Question: What I have done so far:
- - -
Now I get confused with the key setup. What type of key do I have to setup and which parameters do I have to provide to call the api from my java-programm ?

My tries so far resulted in the following error, when trying the get-request with a browser:
'''
Access Not Configured. Please use Google Developers Console to activate the API for your project.
'''
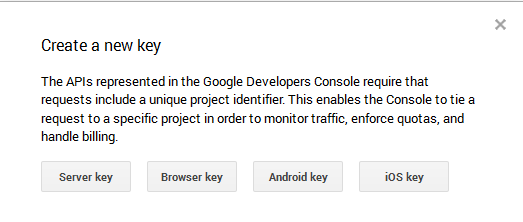
Answer: You have to go to your project in the Google Developers Console, then to , click on Credentials and Create new Client ID. Choose the type of your application (if it is a Java application, it would be Installed Application > Other) and your key would be the Client secret.
You could also use a public key instead of OAuth. To do that instead of selecting Create new Client ID, try Create new Key, and then Browser key.